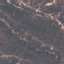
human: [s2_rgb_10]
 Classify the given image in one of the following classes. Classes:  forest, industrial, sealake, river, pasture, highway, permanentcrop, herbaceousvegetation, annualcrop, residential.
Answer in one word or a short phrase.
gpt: HerbaceousVegetation